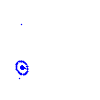
Particle: kaon